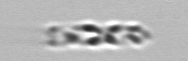
Label: Cerataulina_pelagica